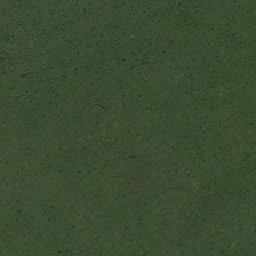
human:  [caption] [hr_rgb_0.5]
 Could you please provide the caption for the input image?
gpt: Here you can see a dense lawn with black shadows lying here.

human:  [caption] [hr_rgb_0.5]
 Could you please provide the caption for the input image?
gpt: Here you can see the dark shadows stained here.

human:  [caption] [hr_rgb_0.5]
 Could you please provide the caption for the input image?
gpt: Here we can see a thick grassland with black shadows scattered here.

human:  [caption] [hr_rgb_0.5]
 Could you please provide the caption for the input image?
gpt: there are some black points in the meadow .

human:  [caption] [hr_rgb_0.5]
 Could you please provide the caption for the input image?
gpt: We're here, an SUV.